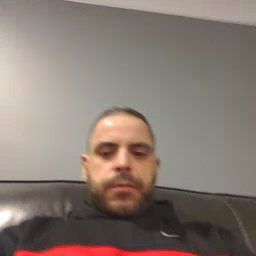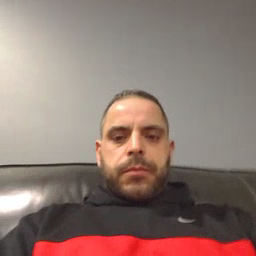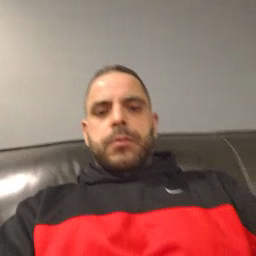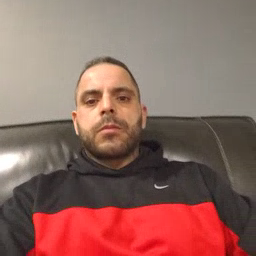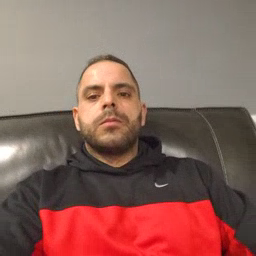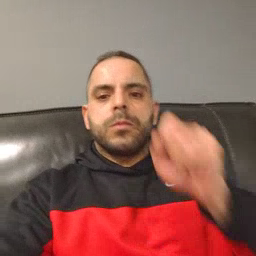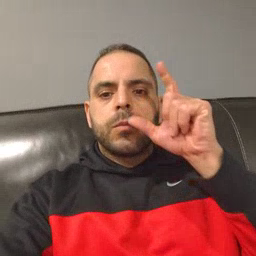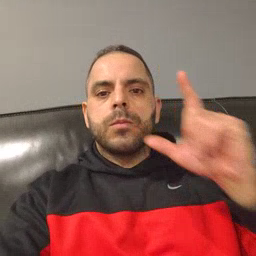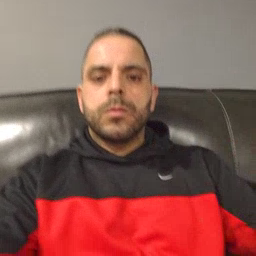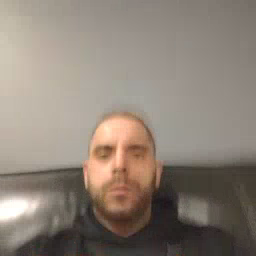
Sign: awake